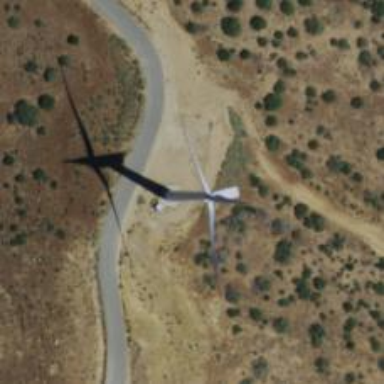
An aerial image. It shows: Wind generator with horizontal axis. The generator is wind turbine.